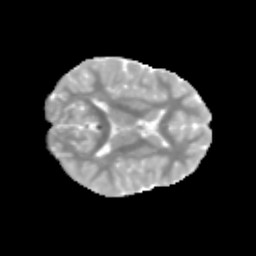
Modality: MD
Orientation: axial
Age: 11
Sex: male
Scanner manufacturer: siemens
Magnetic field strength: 3 T
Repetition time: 3.8 s
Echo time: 0.07 s